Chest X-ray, AP view. Patient: 56 years old, sex F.
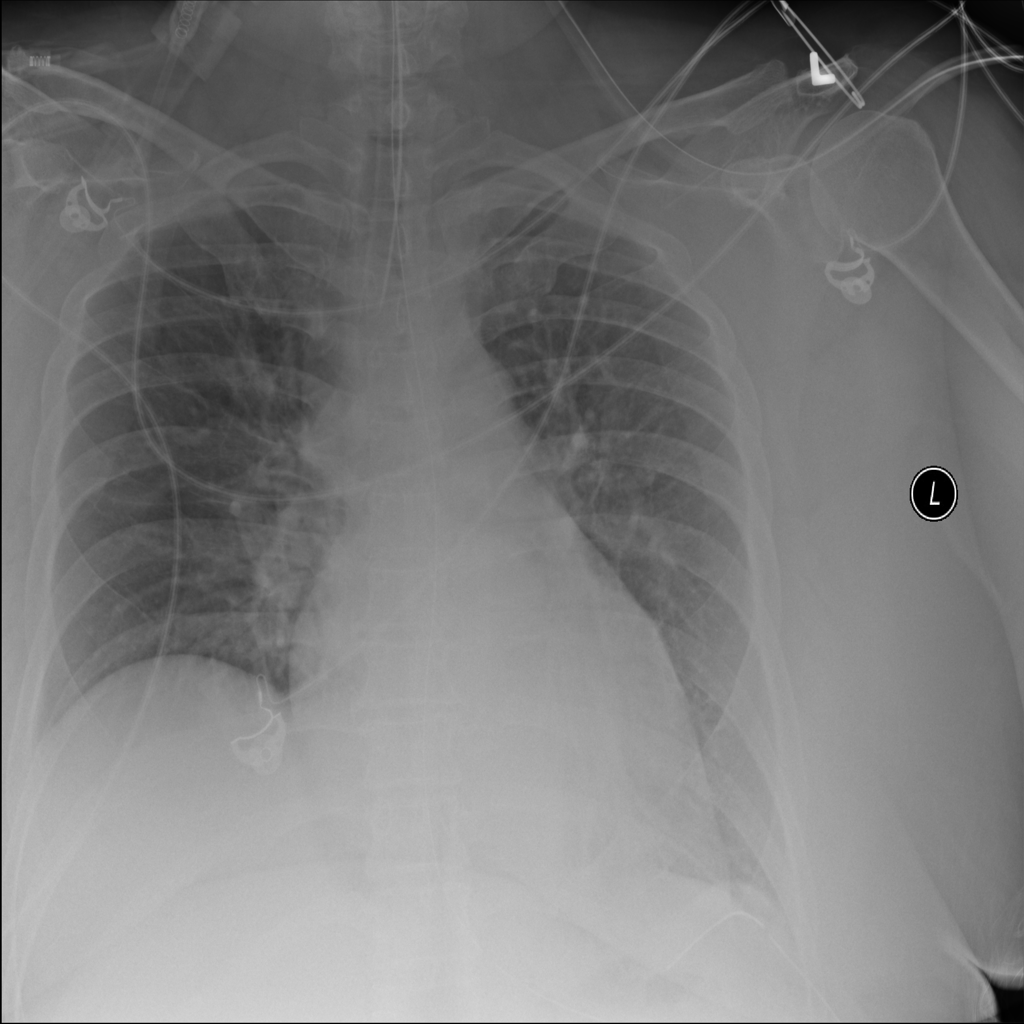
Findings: No Finding